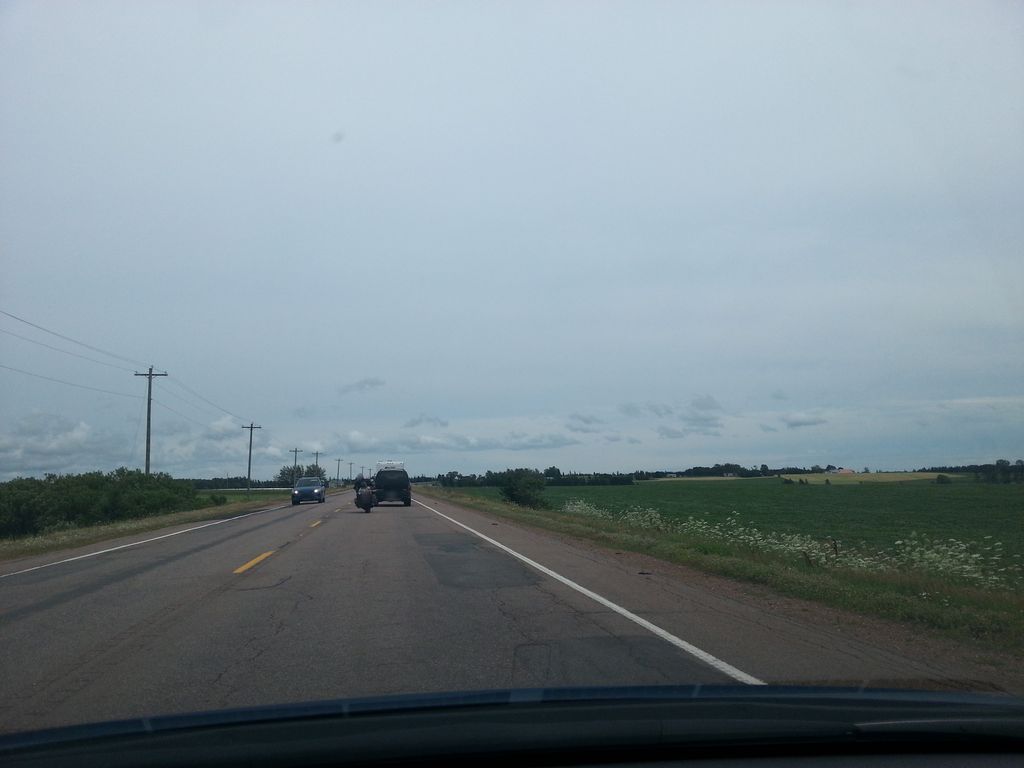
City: charlottetown